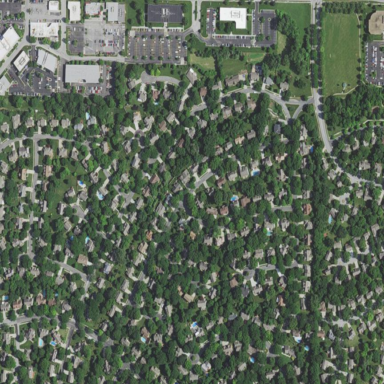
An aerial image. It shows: Single-family residential area.